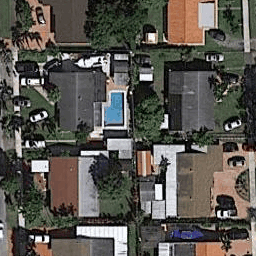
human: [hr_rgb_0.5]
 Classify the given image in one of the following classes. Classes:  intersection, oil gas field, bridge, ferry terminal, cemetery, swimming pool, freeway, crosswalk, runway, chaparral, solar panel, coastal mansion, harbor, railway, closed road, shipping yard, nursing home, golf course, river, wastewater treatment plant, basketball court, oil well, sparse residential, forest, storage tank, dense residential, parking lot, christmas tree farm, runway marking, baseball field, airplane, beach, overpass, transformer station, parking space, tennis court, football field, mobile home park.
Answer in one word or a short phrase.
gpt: dense residential